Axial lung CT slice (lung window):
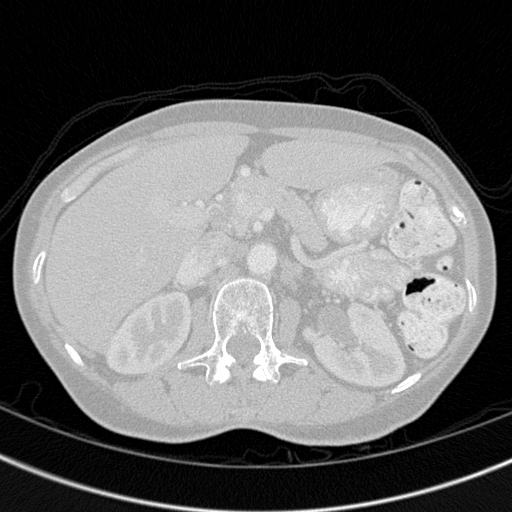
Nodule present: no